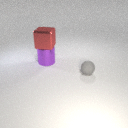
small gray rubber sphere to the right of large purple metal cylinder